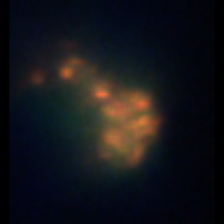
Taxon: Unknown_detritus
Group: Unknown